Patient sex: F
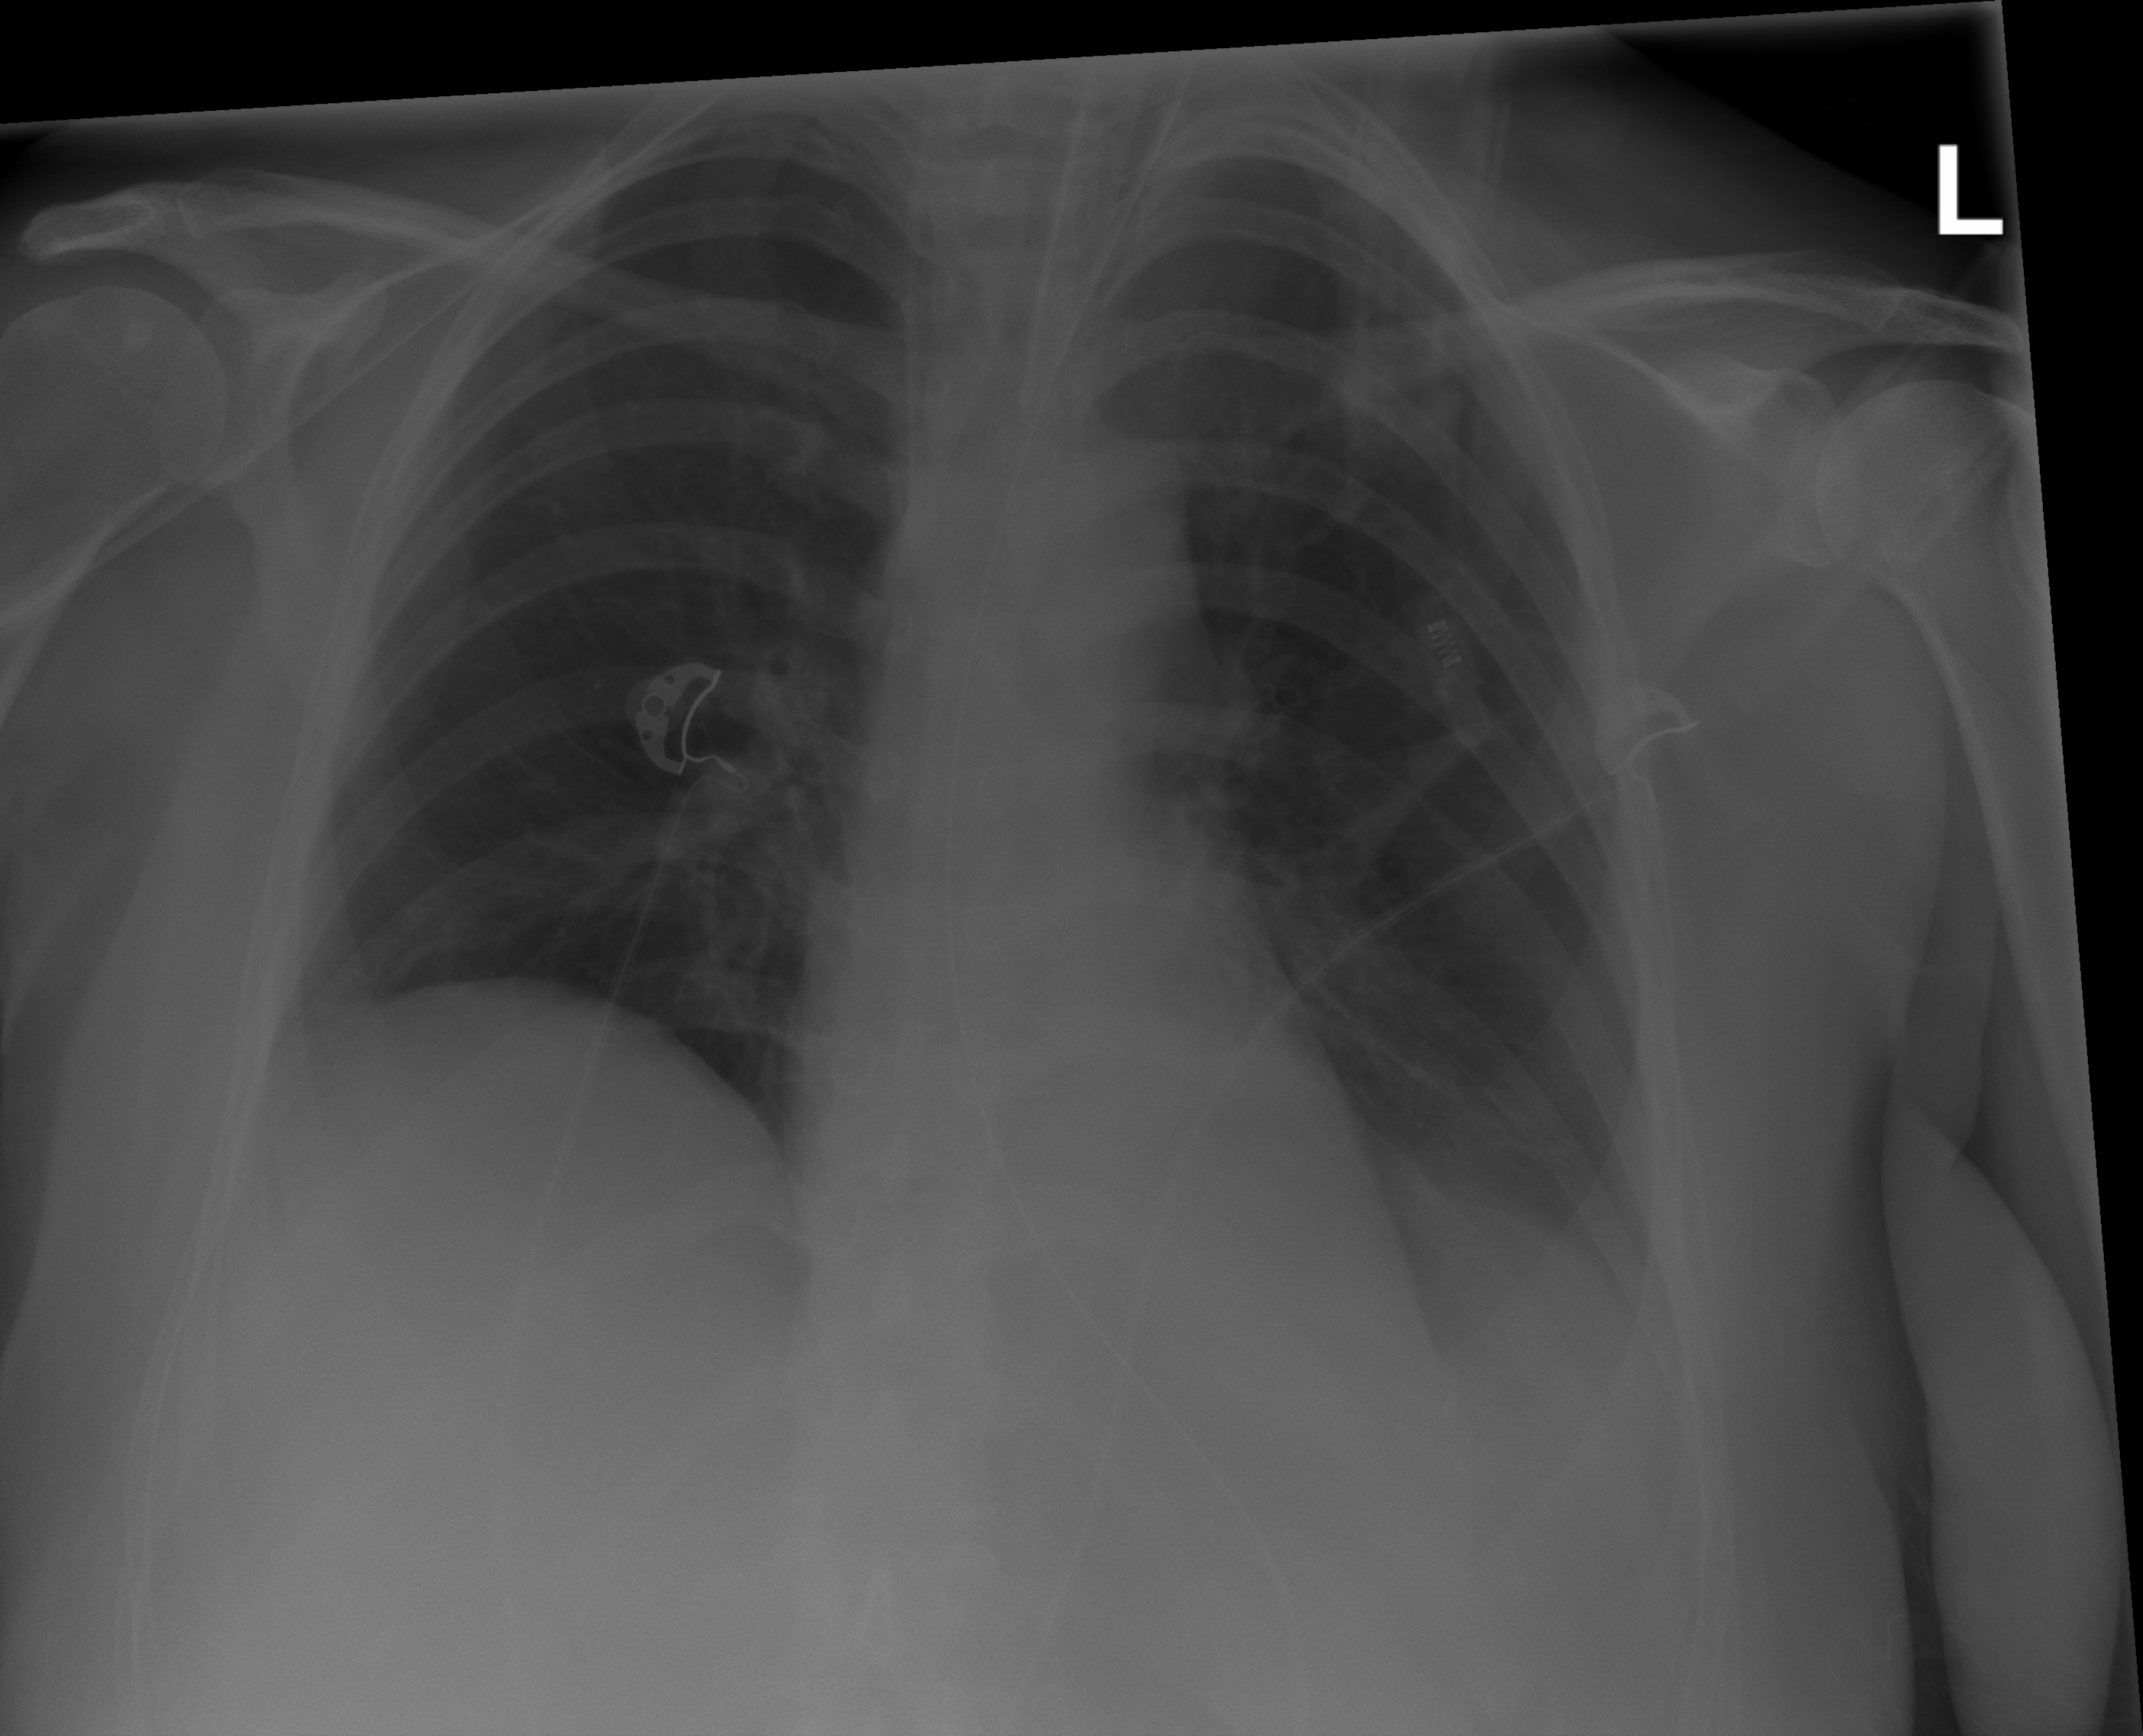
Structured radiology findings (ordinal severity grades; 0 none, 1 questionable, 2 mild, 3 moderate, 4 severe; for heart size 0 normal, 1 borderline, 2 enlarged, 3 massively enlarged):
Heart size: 0
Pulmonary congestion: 0
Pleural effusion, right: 0
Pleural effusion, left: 3
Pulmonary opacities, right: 0
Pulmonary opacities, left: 0
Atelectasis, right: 0
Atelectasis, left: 3